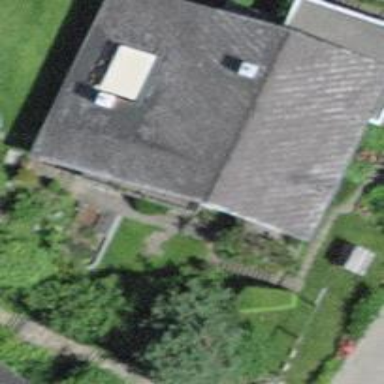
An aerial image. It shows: Residential building.